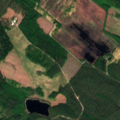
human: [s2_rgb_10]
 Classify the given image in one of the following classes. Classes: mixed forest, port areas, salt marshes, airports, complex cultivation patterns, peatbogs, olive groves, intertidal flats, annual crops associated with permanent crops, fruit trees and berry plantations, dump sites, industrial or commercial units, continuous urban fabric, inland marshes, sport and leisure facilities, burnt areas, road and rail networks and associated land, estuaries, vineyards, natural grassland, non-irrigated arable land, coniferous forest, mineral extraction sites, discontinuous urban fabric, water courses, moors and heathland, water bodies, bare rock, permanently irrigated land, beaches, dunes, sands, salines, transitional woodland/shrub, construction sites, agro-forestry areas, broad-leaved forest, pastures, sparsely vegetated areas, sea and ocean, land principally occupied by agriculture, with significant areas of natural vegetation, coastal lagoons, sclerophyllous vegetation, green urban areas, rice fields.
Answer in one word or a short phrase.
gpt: coniferous forest, mixed forest, peatbogs